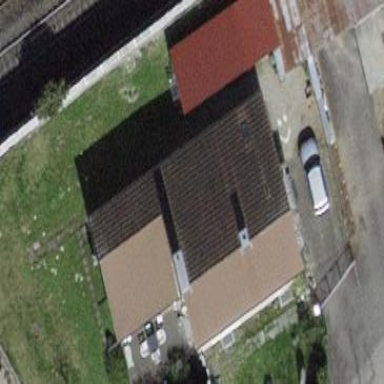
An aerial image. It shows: Building with tile roof.